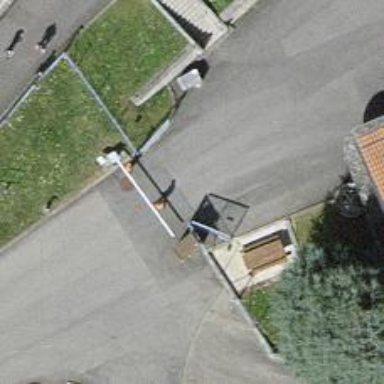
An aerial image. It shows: Gate.